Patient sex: M
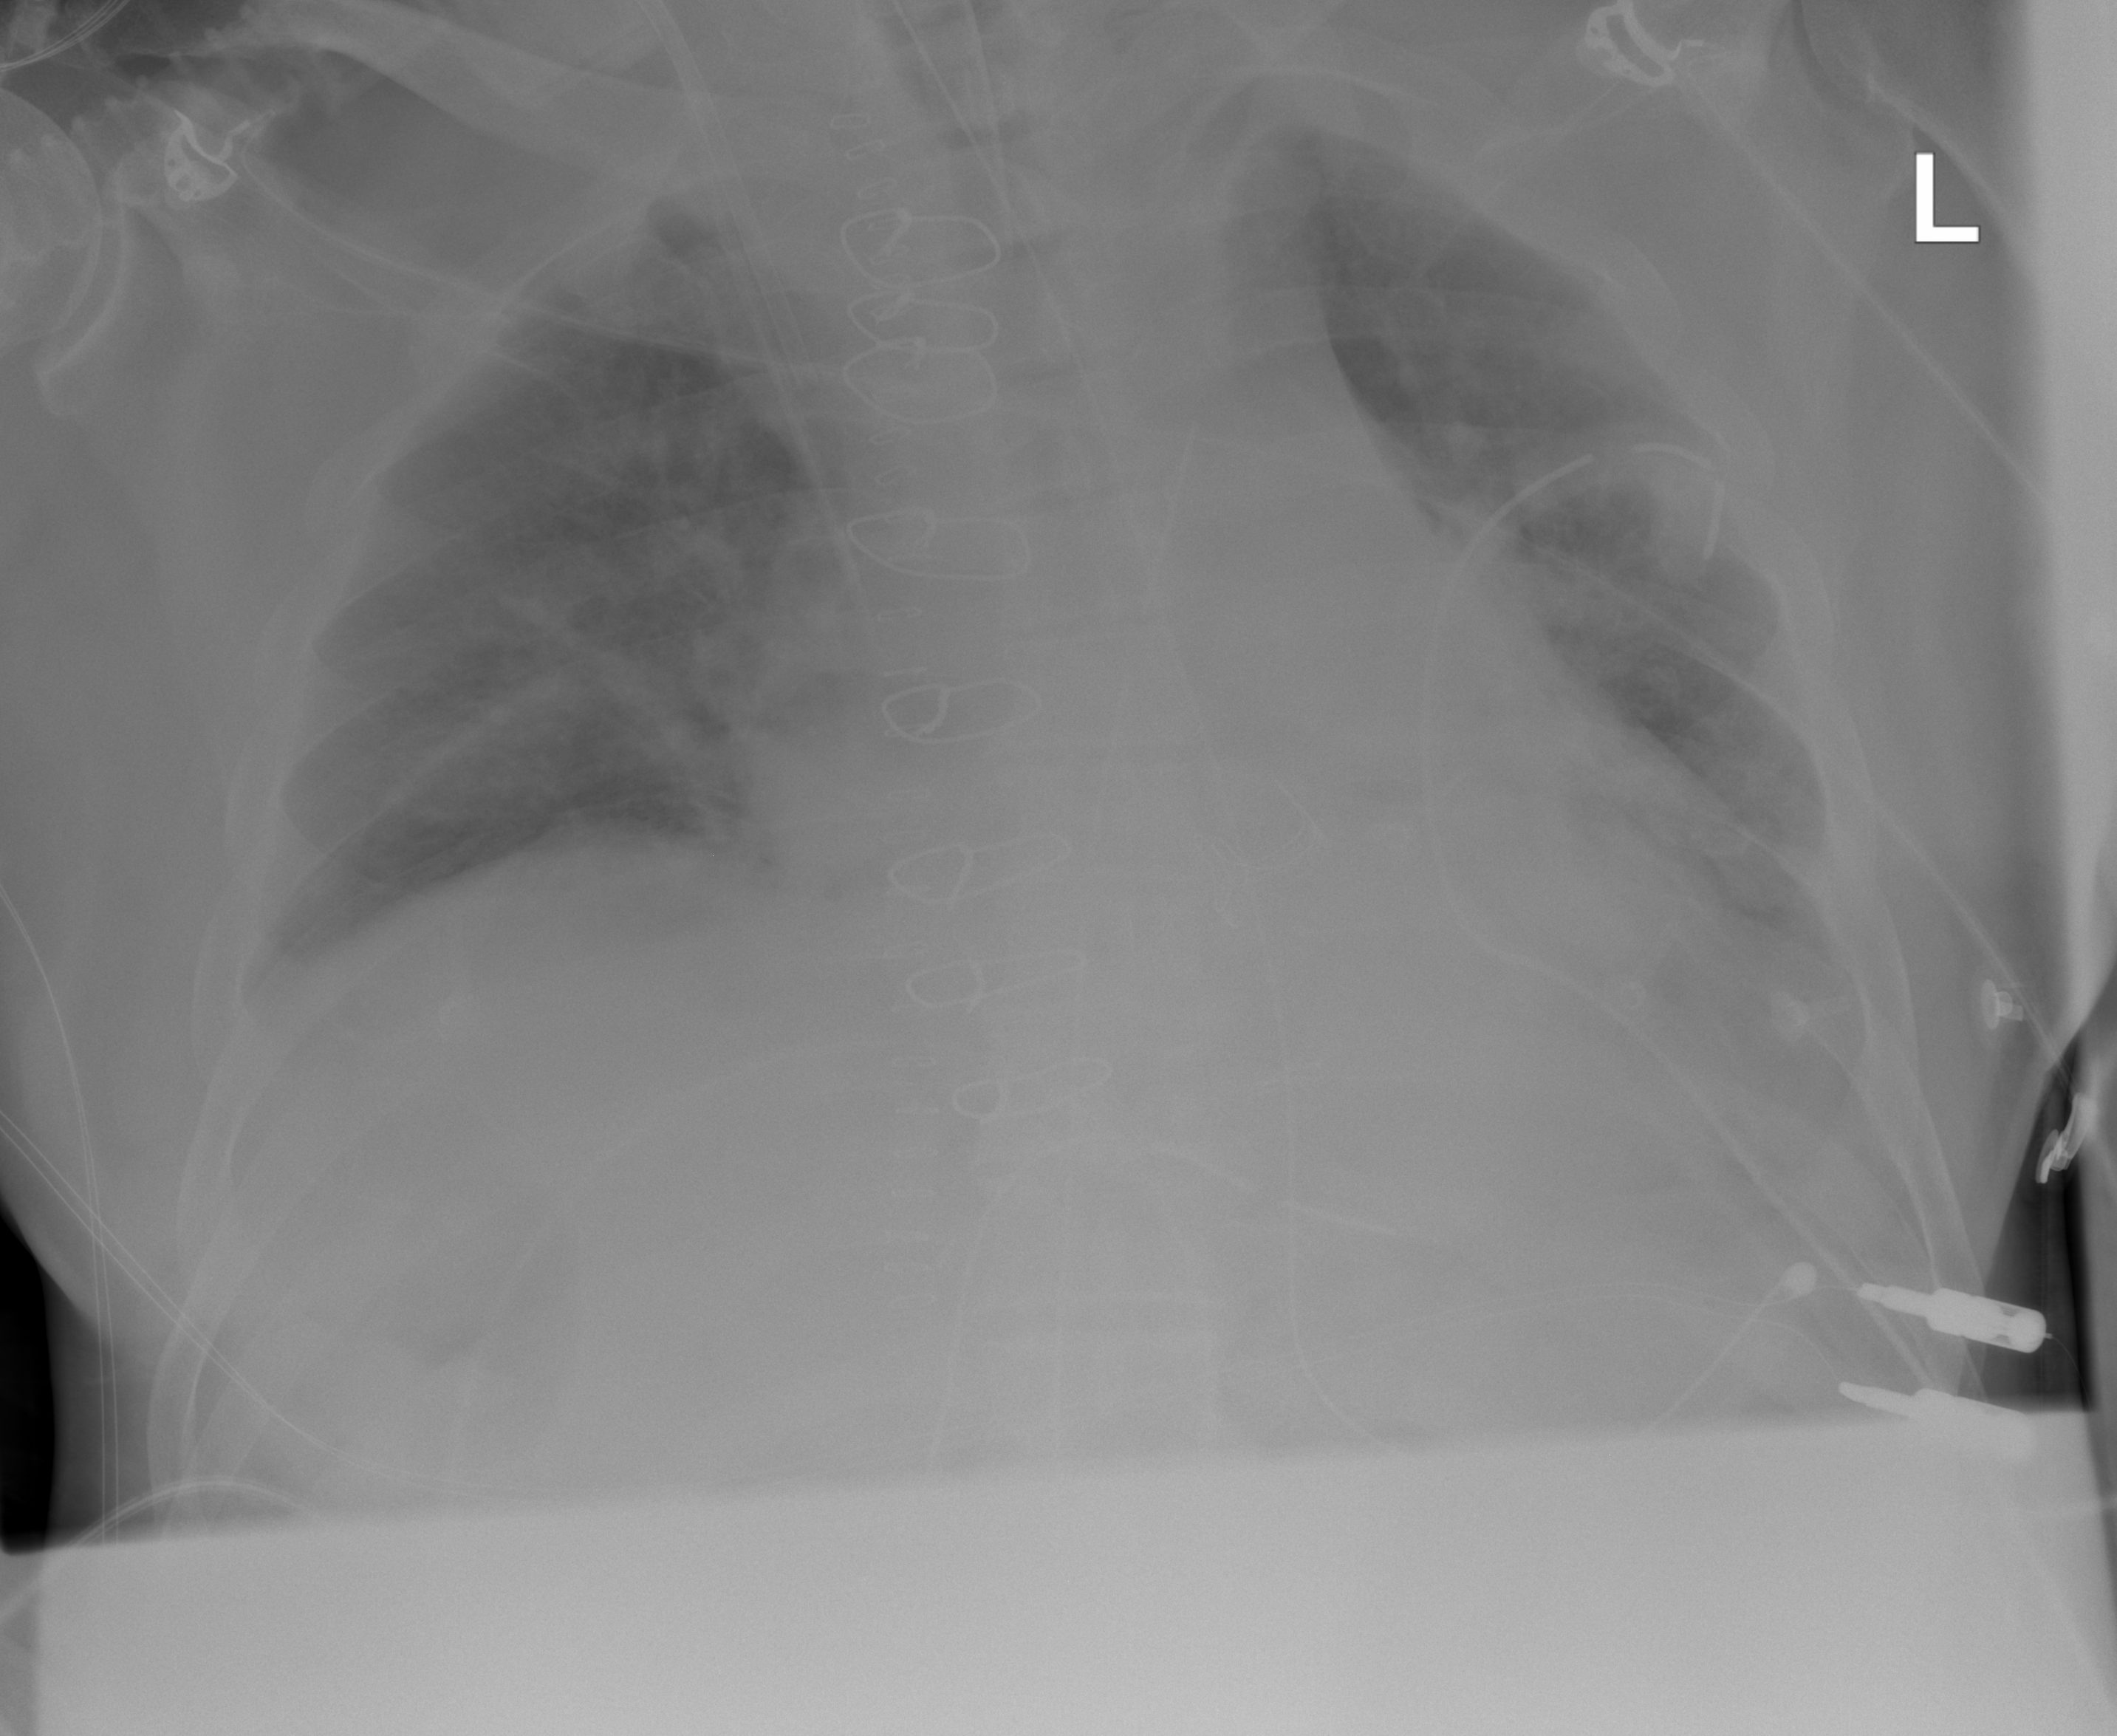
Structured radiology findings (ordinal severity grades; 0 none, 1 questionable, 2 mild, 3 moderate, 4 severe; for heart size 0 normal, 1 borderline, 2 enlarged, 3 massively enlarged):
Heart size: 0
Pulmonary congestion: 0
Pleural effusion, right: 0
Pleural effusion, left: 0
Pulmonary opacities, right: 0
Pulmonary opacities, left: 0
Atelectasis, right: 2
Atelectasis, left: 2